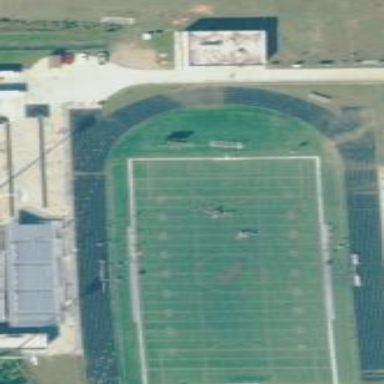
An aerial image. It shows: American football pitch.